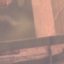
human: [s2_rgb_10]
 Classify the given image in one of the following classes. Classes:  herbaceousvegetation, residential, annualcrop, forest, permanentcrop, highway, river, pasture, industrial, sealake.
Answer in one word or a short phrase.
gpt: AnnualCrop